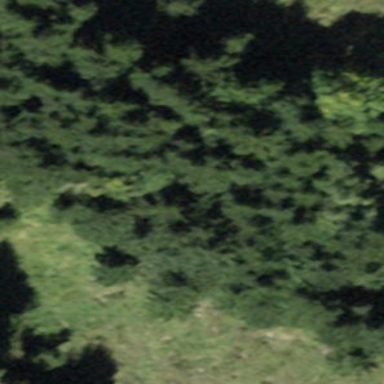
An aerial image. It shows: Forest area.